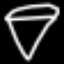
Label: diamond